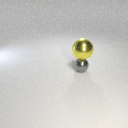
large yellow metal sphere above small gray metal sphere